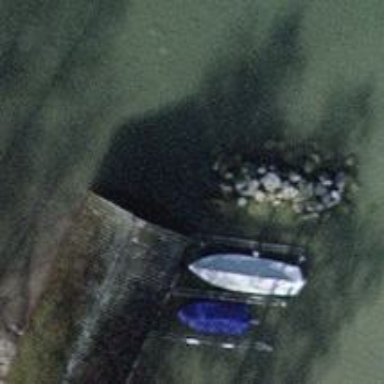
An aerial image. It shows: Boathouse building.